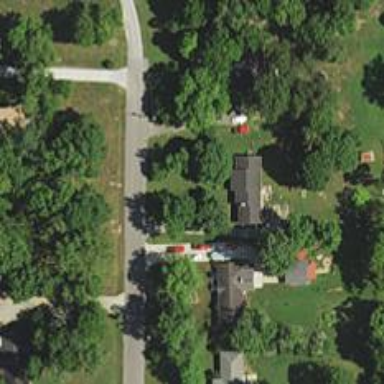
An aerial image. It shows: Driveway leading to service road.